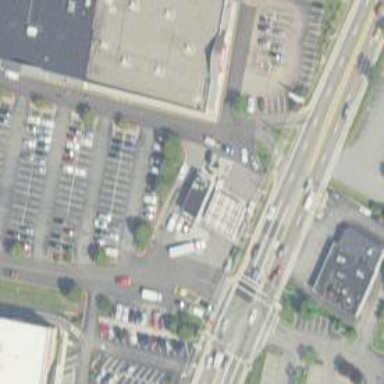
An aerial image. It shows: Convenience shop.